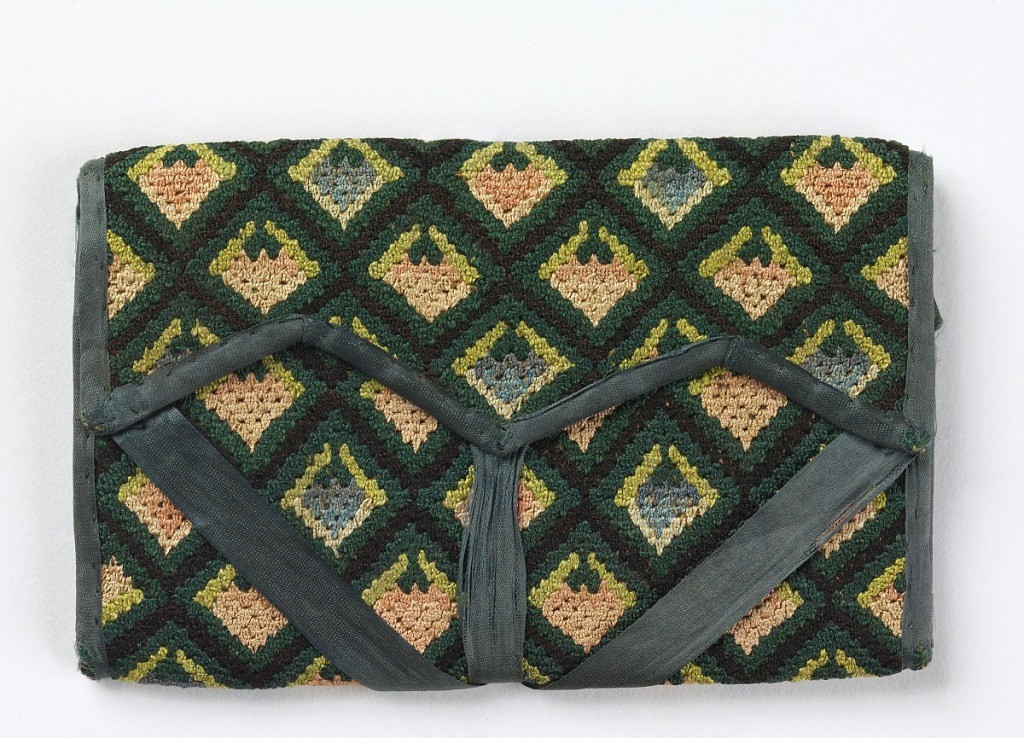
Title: Purse
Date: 19th century
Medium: silk embroidery on linen foundation Technique: embroidered in rococo stitch on plain weave
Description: Pocket book covered with embroidery in lattice pattern worked in polychrome silks; lined in green silk and with green ribbon tie.